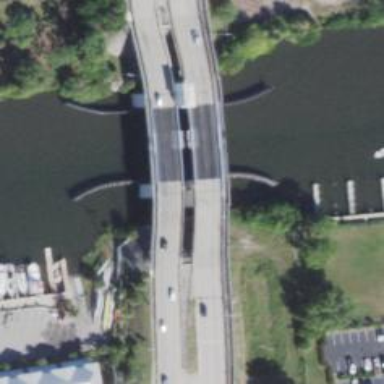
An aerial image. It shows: Primary highway on movable bascule bridge.